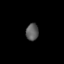
Tissue: lung
Cell type: Endothelial cells
Senescence score: 0.5624
Nuclear area (px): 211
Mean DAPI intensity: 91.038